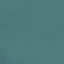
Land use / land cover: SeaLake